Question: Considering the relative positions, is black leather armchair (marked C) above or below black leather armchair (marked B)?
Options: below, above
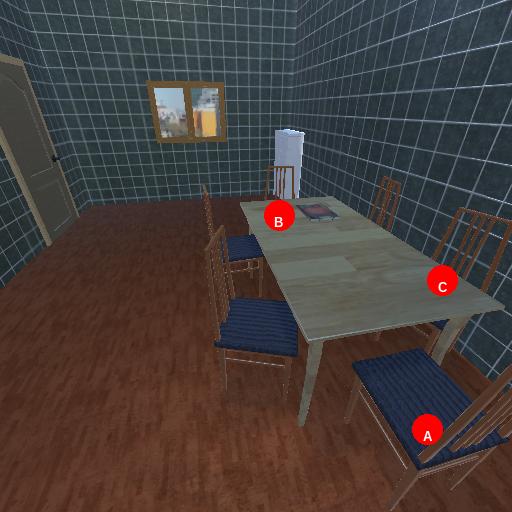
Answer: below